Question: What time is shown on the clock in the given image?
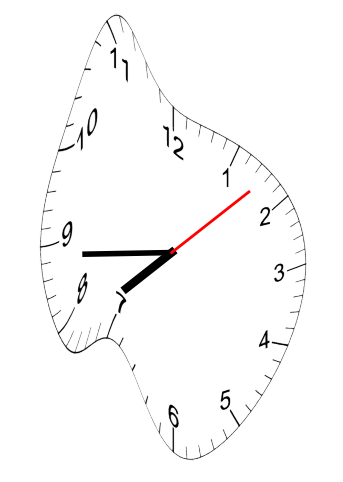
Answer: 07:44:08